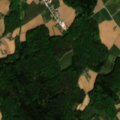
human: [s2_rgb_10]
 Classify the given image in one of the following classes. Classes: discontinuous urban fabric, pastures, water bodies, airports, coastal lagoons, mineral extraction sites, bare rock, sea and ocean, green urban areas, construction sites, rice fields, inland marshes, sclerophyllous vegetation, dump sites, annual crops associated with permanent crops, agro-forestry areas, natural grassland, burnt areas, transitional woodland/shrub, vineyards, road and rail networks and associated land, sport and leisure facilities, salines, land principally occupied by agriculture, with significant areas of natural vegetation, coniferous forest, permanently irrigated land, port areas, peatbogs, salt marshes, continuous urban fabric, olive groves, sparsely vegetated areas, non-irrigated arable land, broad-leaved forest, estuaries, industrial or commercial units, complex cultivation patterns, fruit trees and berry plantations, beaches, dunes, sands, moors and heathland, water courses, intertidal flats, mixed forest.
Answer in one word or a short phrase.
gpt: non-irrigated arable land, complex cultivation patterns, broad-leaved forest